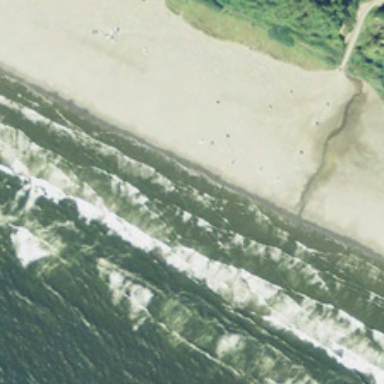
Yellow beach is between green ocean with white waves and green trees .